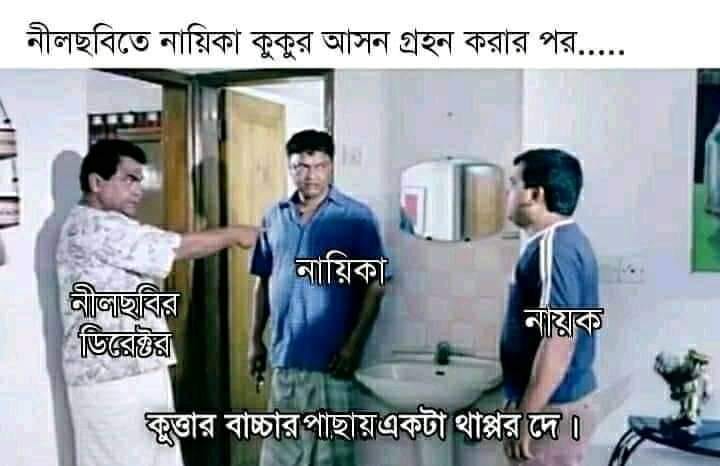
Caption:  নীলছবিতে নায়িকা কুকুর আসন গ্রহন করার পর...  নীলছবির ডিরেক্টর    নায়িকা    নায়ক    কুত্তার বাচ্চার পাছায় একটা থাপ্পর দে ।
Label: hate